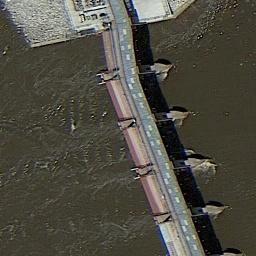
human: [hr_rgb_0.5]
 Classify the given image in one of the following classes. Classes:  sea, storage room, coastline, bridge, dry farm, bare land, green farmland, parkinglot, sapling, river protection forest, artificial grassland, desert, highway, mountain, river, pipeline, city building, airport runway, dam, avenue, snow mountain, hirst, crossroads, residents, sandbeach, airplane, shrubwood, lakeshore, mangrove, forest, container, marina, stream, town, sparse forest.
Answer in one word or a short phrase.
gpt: dam